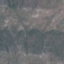
Land use / land cover: HerbaceousVegetation